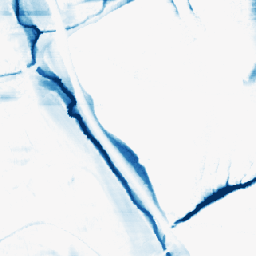
Category: morphological
Decomposition family: morphological_rect
Decomposition parameters: operation: closing
width: 50
height: 10
Upsampling method: area
Upsampling parameters: scale: 8
Upsampling scale: 8